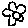
Label: flower